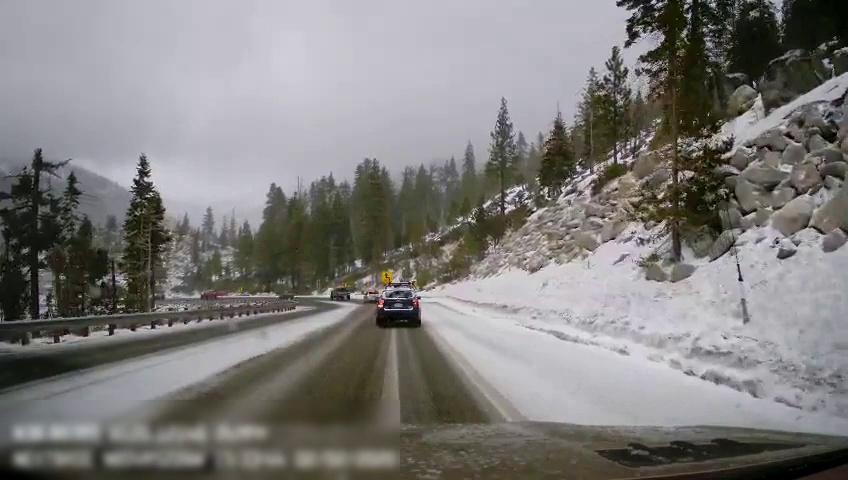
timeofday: Day
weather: Snowy
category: Drivable Space
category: Vehicles | Car
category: Vehicles | Truck
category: Vehicles | Car
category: Traffic | Signs